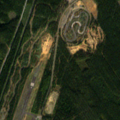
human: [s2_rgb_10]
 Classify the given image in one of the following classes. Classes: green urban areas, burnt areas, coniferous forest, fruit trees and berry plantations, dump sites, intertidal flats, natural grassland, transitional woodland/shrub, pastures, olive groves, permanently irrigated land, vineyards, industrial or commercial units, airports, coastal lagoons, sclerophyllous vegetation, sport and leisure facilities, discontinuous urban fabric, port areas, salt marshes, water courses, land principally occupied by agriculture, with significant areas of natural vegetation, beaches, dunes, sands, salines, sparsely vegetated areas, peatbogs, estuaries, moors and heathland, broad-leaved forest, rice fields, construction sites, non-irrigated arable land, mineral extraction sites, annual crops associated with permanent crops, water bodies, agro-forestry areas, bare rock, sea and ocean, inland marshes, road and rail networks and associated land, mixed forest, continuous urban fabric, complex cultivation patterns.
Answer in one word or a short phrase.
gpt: airports, mineral extraction sites, coniferous forest, mixed forest